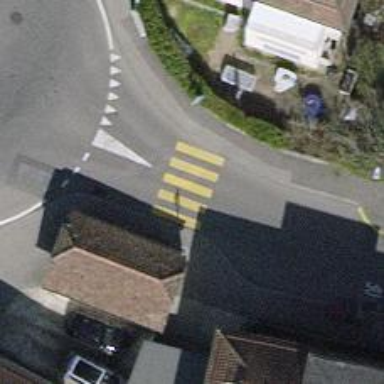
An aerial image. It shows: Uncontrolled zebra crossing with notable zebra markings.